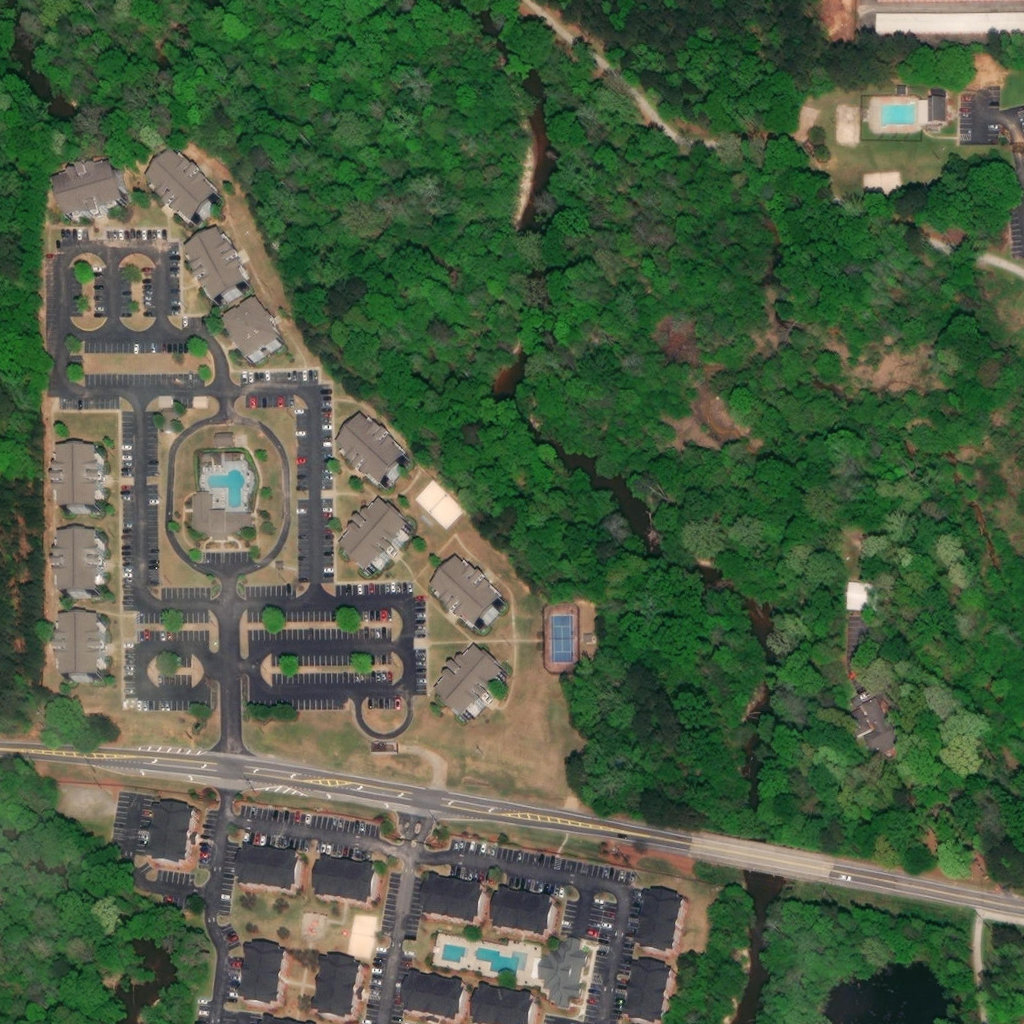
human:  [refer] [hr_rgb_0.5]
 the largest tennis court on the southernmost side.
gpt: <box>[[53, 59, 56, 65, 0]]</box>